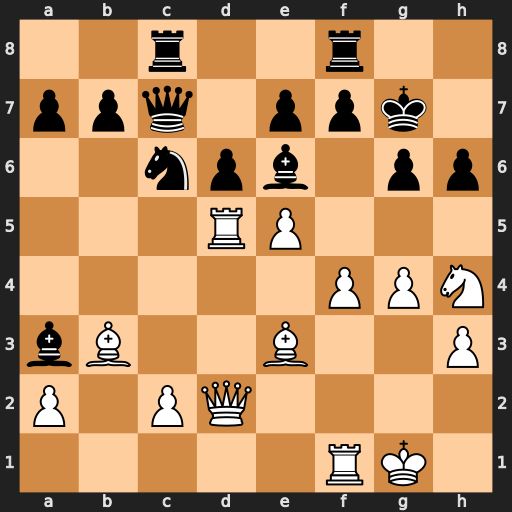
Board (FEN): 2r2r2/ppq1ppk1/2npb1pp/3RP3/5PPN/bB2B2P/P1PQ4/5RK1
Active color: w
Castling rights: -
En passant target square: -
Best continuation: f5